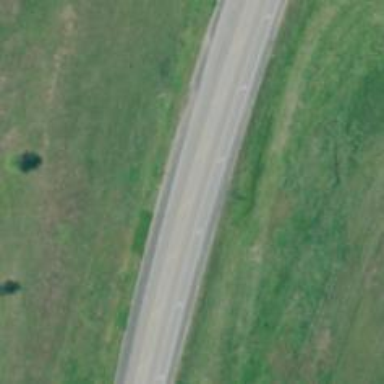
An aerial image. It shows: Asphalt road classified as primary highway.